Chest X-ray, AP view. Patient: 49 years old, sex M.
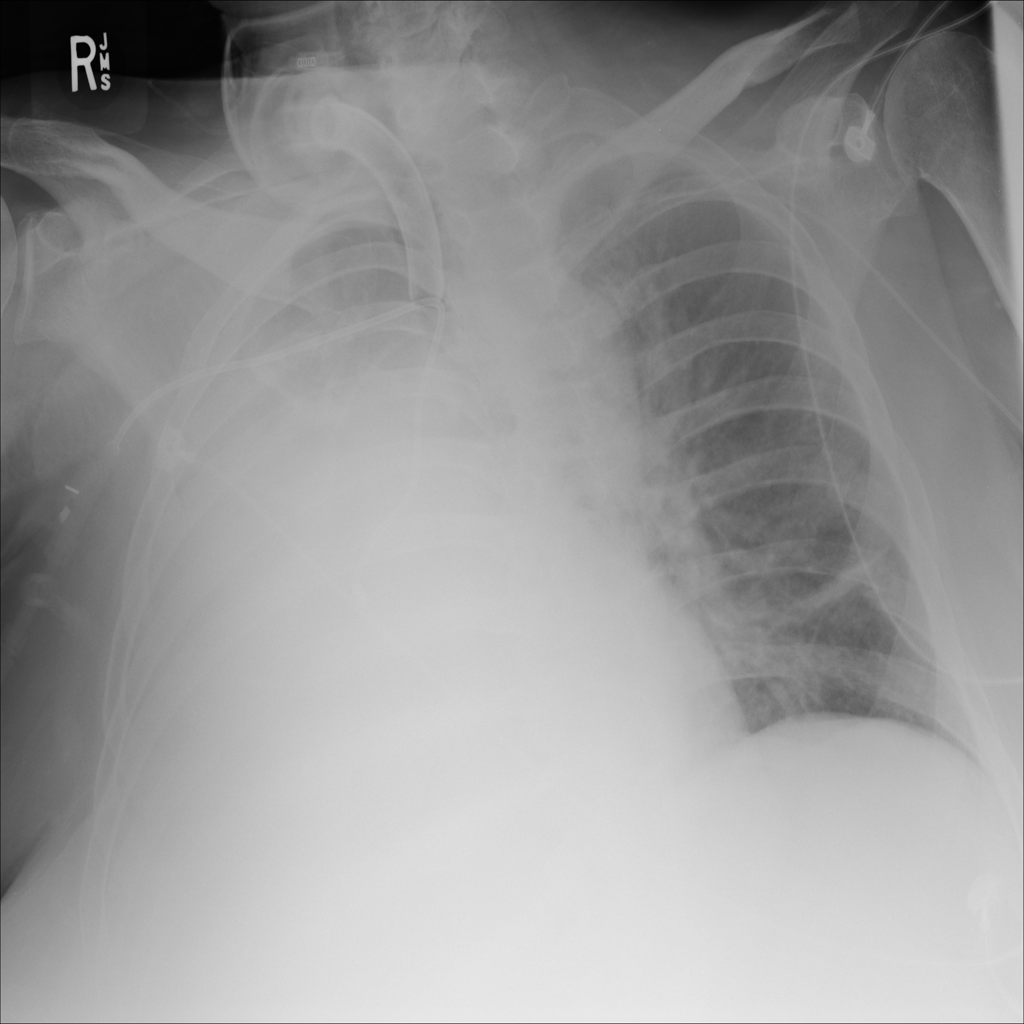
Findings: Atelectasis